Interaction volume radius: 10 \u00c5
Interaction volume height: 10 \u00c5
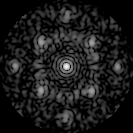
Disorder parameter: 0.4885